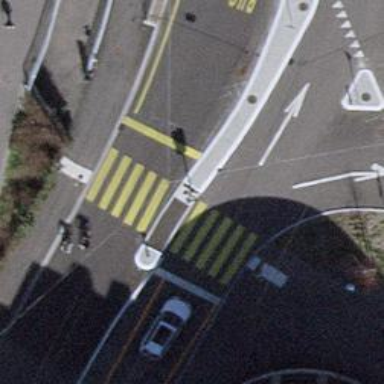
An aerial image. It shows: Asphalt footway with marked zebra crossing and island.